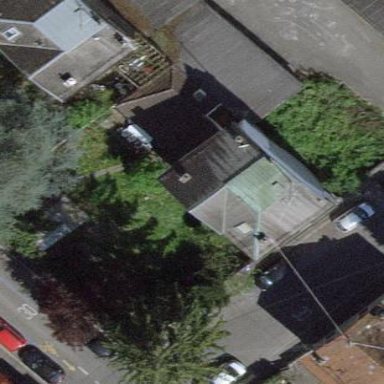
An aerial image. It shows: View of roof of building.